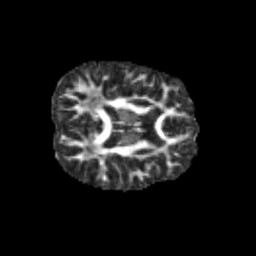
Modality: FA
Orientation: axial
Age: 11
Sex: male
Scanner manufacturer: siemens
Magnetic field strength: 3 T
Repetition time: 3.8 s
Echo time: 0.07 s